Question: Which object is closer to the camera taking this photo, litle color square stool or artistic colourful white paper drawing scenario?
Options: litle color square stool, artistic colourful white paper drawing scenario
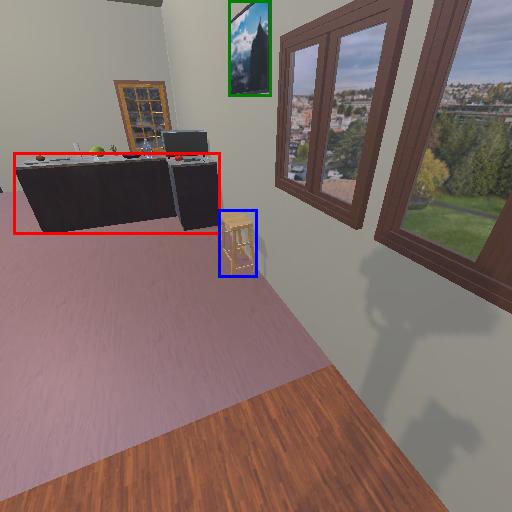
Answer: litle color square stool